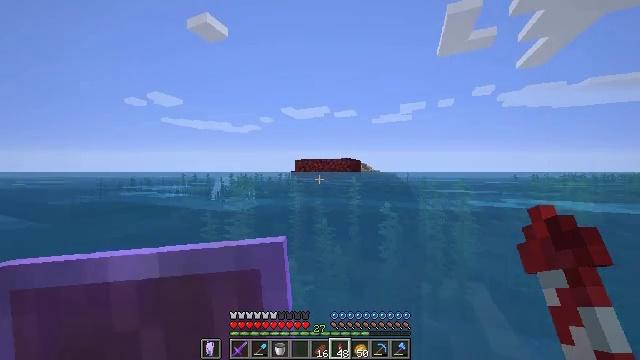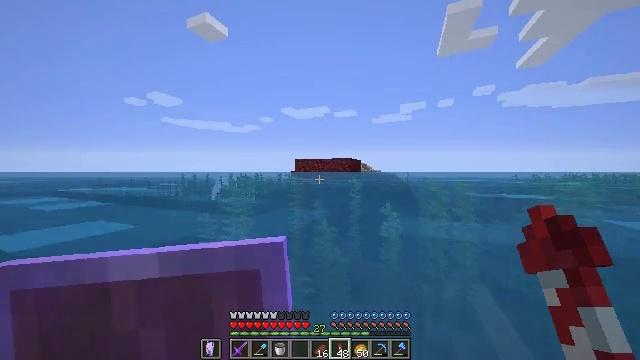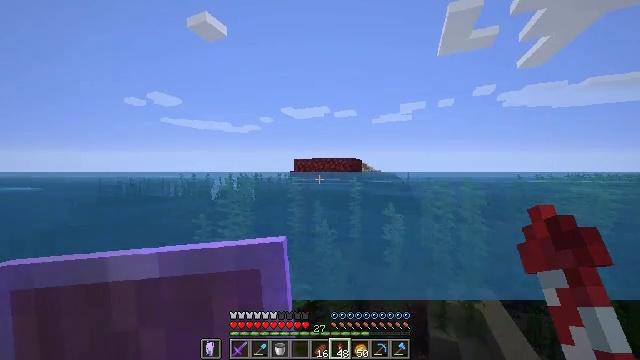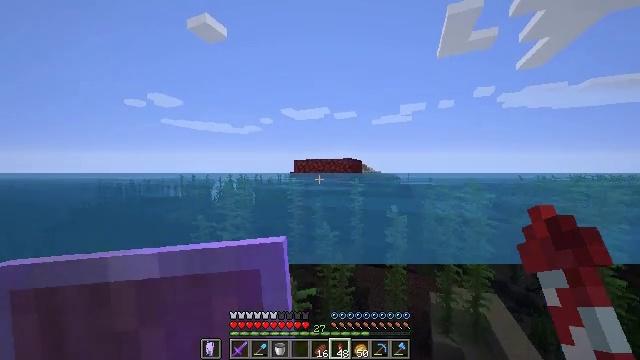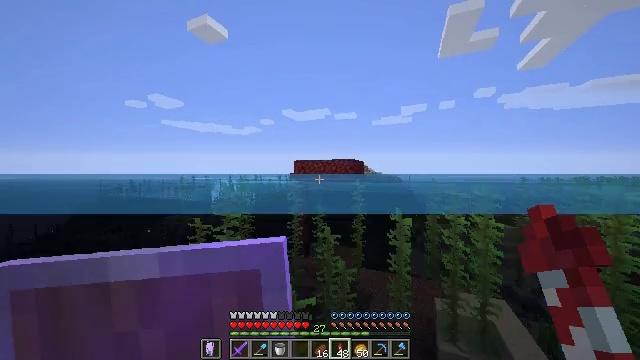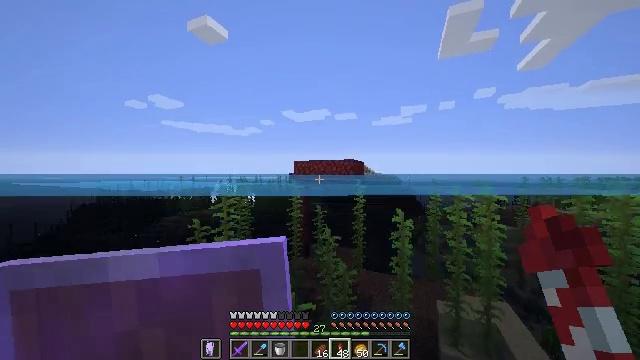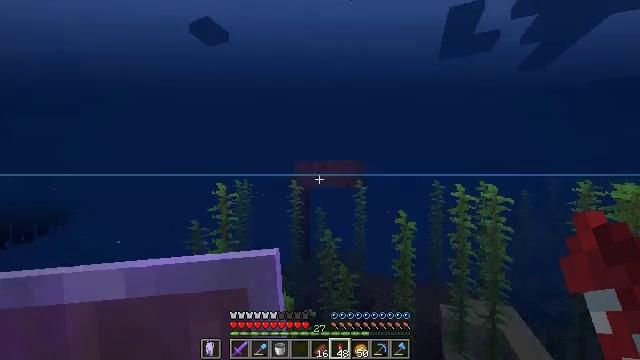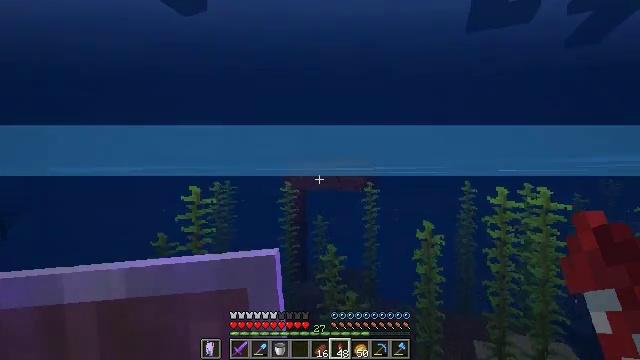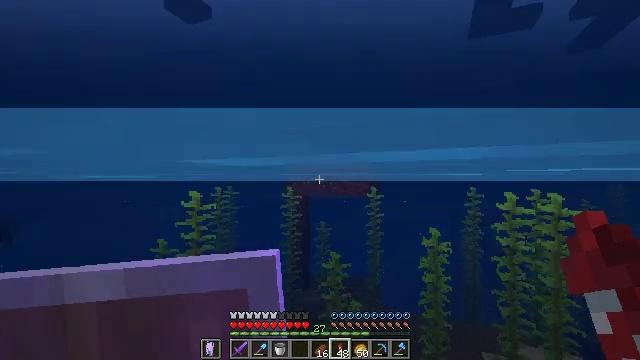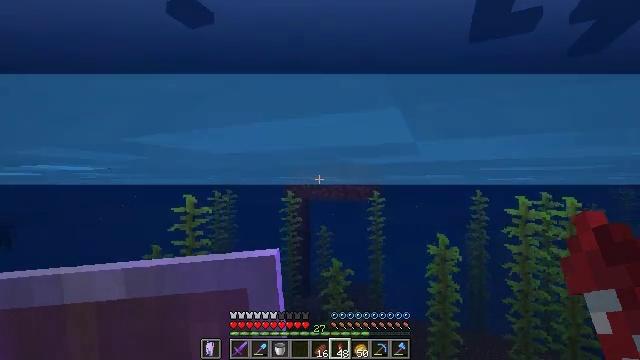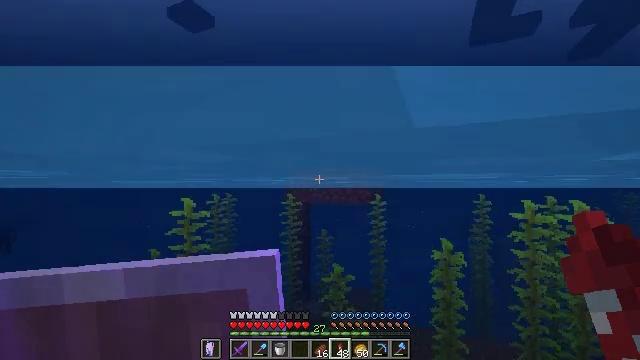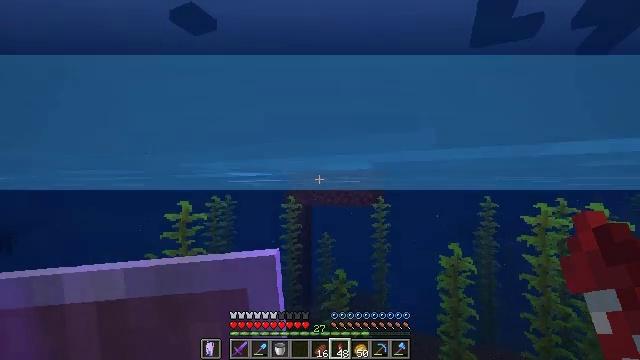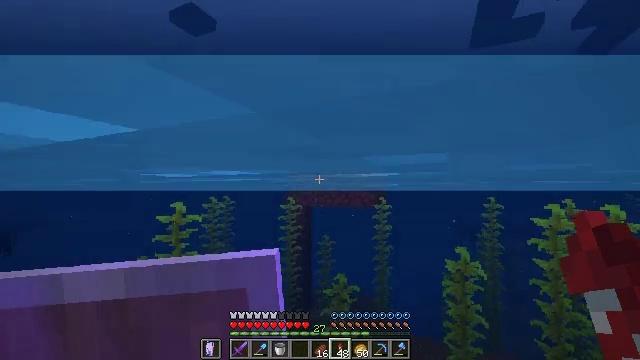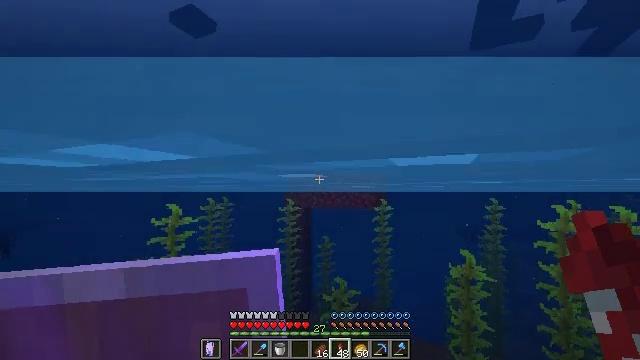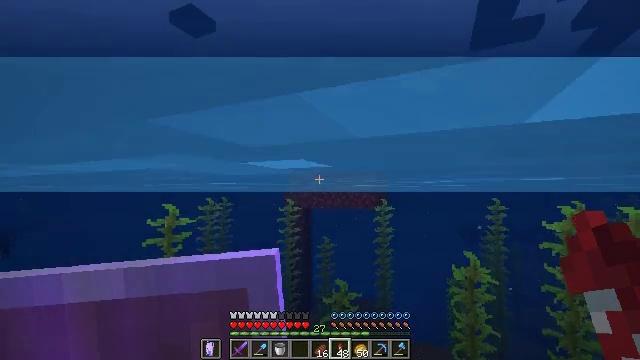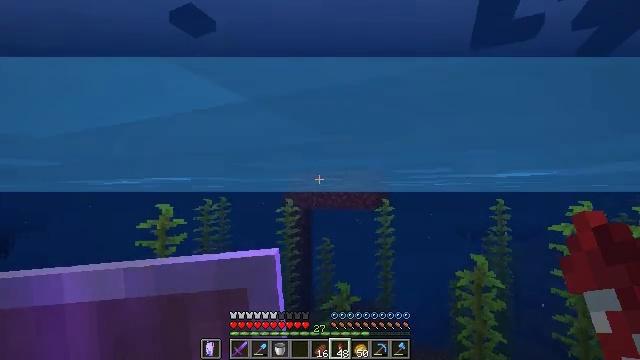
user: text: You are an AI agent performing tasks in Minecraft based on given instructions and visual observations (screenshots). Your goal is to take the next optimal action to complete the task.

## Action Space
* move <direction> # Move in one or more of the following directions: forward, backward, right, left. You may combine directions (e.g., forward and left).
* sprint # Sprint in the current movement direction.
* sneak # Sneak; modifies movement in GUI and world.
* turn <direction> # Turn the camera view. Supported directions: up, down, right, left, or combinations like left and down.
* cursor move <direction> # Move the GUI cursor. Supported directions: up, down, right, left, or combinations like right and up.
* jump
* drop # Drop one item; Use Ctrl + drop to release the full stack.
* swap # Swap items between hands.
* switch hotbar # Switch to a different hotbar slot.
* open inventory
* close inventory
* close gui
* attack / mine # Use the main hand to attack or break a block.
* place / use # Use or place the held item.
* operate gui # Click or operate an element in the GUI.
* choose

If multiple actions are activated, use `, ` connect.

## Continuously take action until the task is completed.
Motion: motion action
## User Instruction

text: Retrieve the ender chest safely.
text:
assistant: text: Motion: move forward
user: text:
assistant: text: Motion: move forward
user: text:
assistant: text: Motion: move forward
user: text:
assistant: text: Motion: move forward
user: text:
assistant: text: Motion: move forward
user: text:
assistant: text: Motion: move forward
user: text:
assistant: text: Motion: move forward
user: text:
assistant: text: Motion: move forward, turn up
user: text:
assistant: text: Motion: move forward
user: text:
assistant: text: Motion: move forward
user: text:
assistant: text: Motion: move forward
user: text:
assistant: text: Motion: move forward
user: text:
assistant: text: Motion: move forward
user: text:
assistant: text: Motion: move forward
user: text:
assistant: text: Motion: move forward
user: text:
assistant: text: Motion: move forward
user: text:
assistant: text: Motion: move forward
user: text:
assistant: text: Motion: move forward
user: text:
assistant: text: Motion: move forward
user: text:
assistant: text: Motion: move forward
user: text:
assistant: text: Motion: move forward
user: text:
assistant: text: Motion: move forward
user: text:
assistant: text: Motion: move forward
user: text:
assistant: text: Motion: move forward
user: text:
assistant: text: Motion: move forward
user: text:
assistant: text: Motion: move forward
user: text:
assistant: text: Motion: move forward
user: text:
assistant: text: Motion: move forward, jump
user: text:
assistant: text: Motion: move forward, jump
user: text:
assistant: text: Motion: move forward, jump